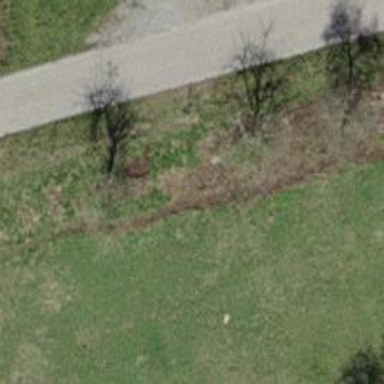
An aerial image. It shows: Deciduous tree with broadleaved leaves.